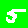
Digit: 5